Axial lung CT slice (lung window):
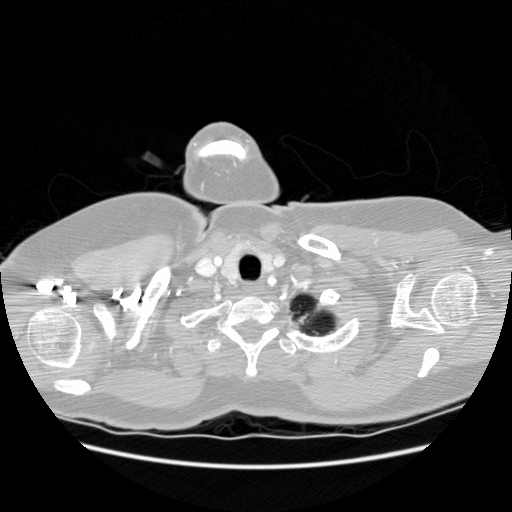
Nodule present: no